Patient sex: M
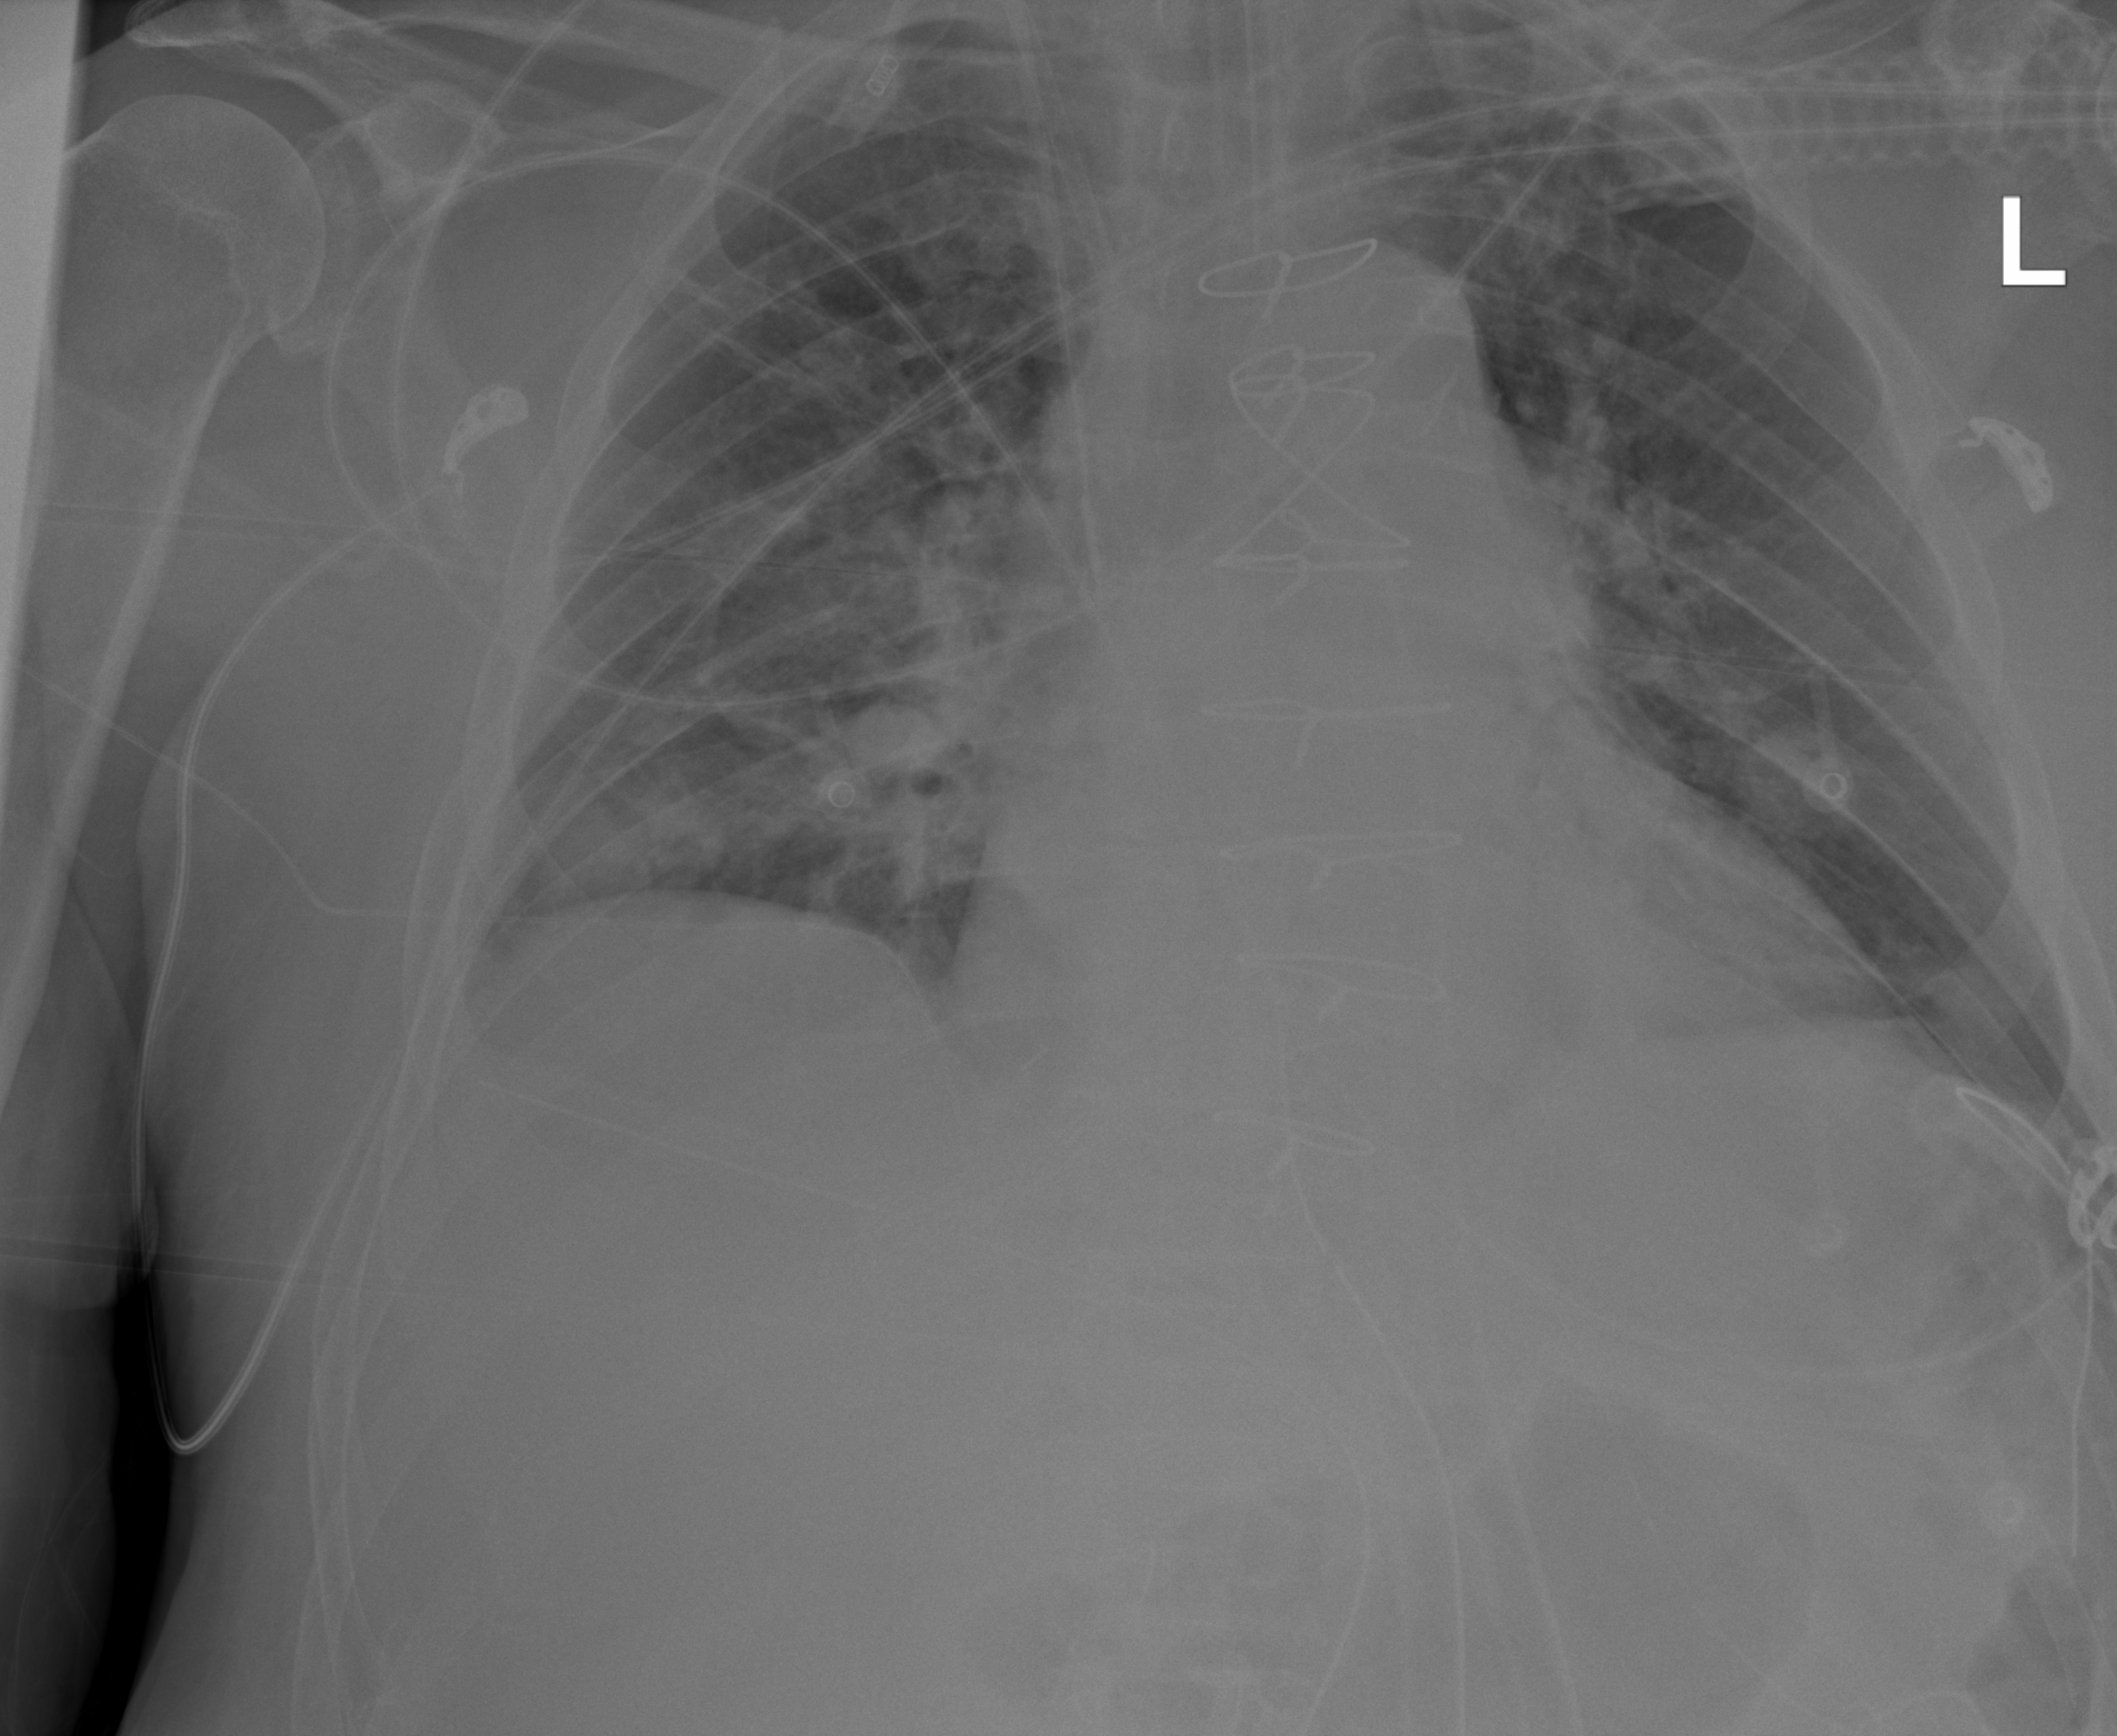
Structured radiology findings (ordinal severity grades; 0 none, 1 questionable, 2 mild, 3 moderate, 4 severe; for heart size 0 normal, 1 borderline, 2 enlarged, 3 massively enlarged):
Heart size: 2
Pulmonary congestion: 2
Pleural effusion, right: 2
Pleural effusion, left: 2
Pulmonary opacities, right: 3
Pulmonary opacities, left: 2
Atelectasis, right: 2
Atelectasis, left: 2